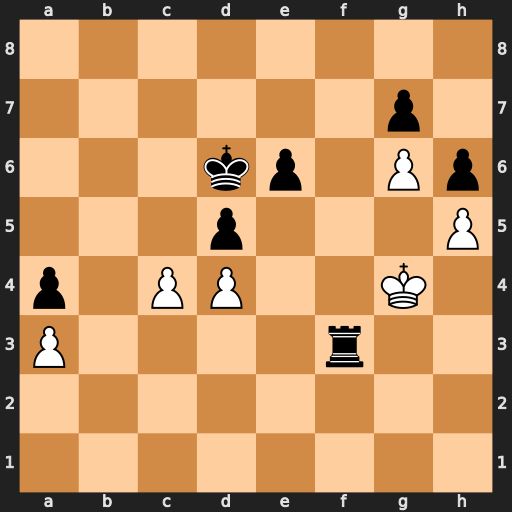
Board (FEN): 8/6p1/3kp1Pp/3p3P/p1PP2K1/P4r2/8/8
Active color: w
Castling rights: -
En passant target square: -
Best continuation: c5+ Kc6 Kxf3 e5 dxe5